Question: I need to achieve the similar behavior from the image below. I need to add extra static information inside an EditText in android that does not change according to the user's input (except for the character count).

How do I achieve this? As per I see from the focus, the data is inside the EditText and not out, so i believe this is some sort of style or a custom component.
Many Thanks
T
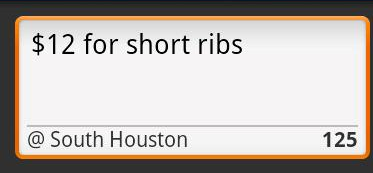
Answer: What you could do is make a view group with the text how you want it with an 'EditText' at the top for the user input, then set the background of your view group to 'android:background="@android:drawable/editbox_background"'